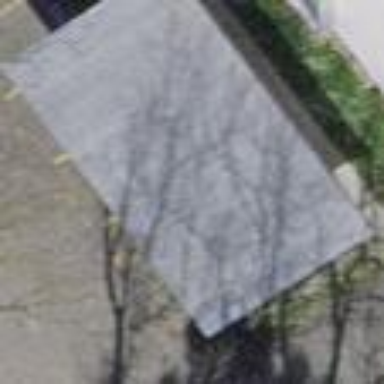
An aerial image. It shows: View of roof of building.